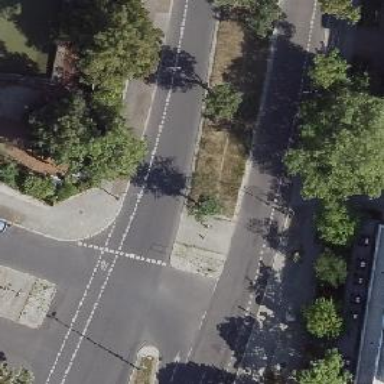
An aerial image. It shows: Unmarked road crossing.